Question: I have small problem. I have made very simple bootloader. After it's creation I created new empty .iso file.
'''
mkisofs -o cd.iso content
'''
Then I used Okteta editor and I filled first 512 bytes with bootloader.

Then I started .iso image in Virtual Box.
My problem is error message:
'''
FATAL: No bootable medium found
'''
Does anybody know how can I make it working? Where have I error?
Please help.
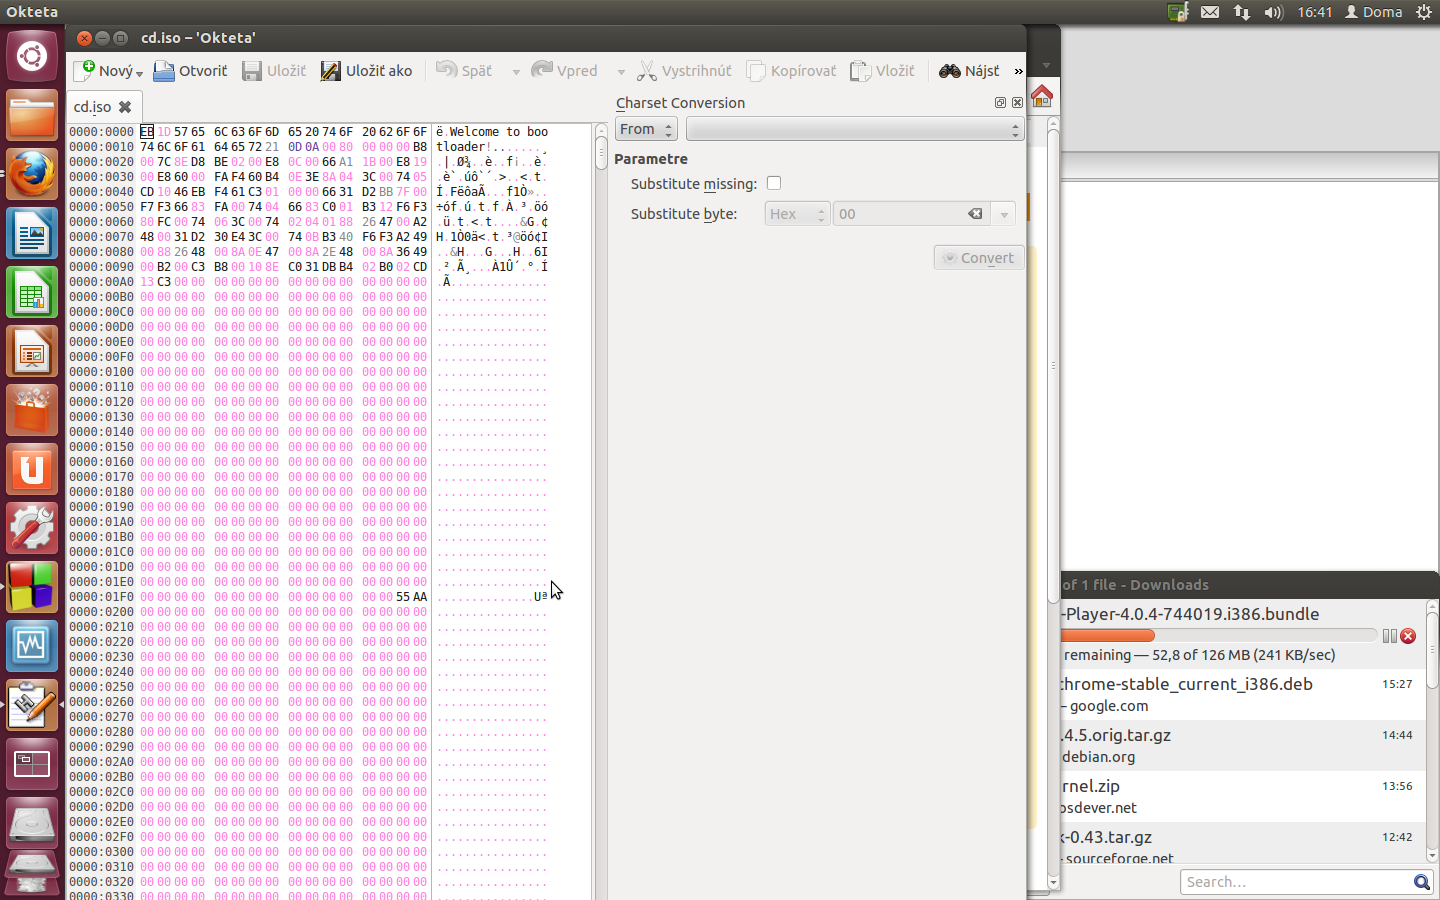
Answer: You can't just copy your floppy/HDD boot sector onto a cd image and expect it to work. To make a bootable cd-rom, you need to abide by the <URL> a quick guide how to make a bootable cd from a floppy image.